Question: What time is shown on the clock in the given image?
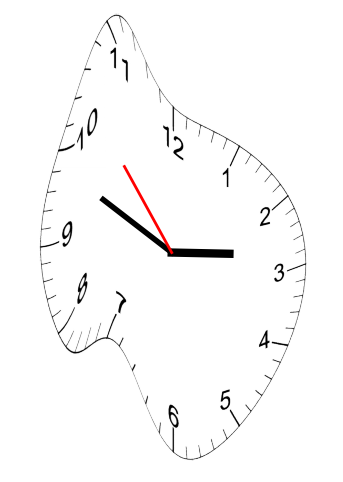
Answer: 02:48:53